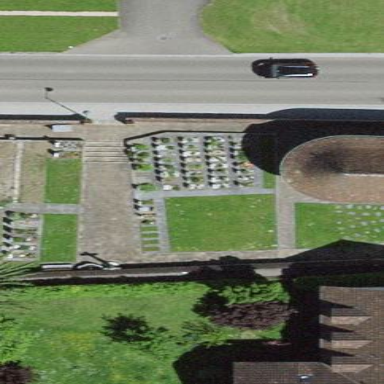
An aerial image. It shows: Cemetery.